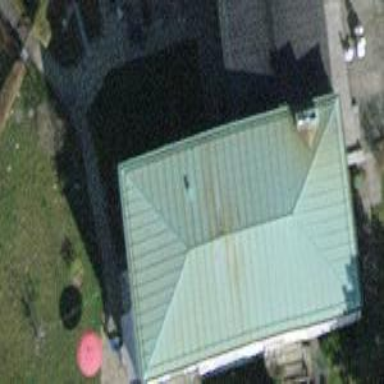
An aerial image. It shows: House with pyramidal roof shape.